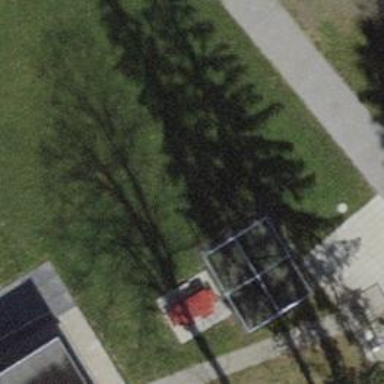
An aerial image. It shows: Picnic table located in leisure land area.